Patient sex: F
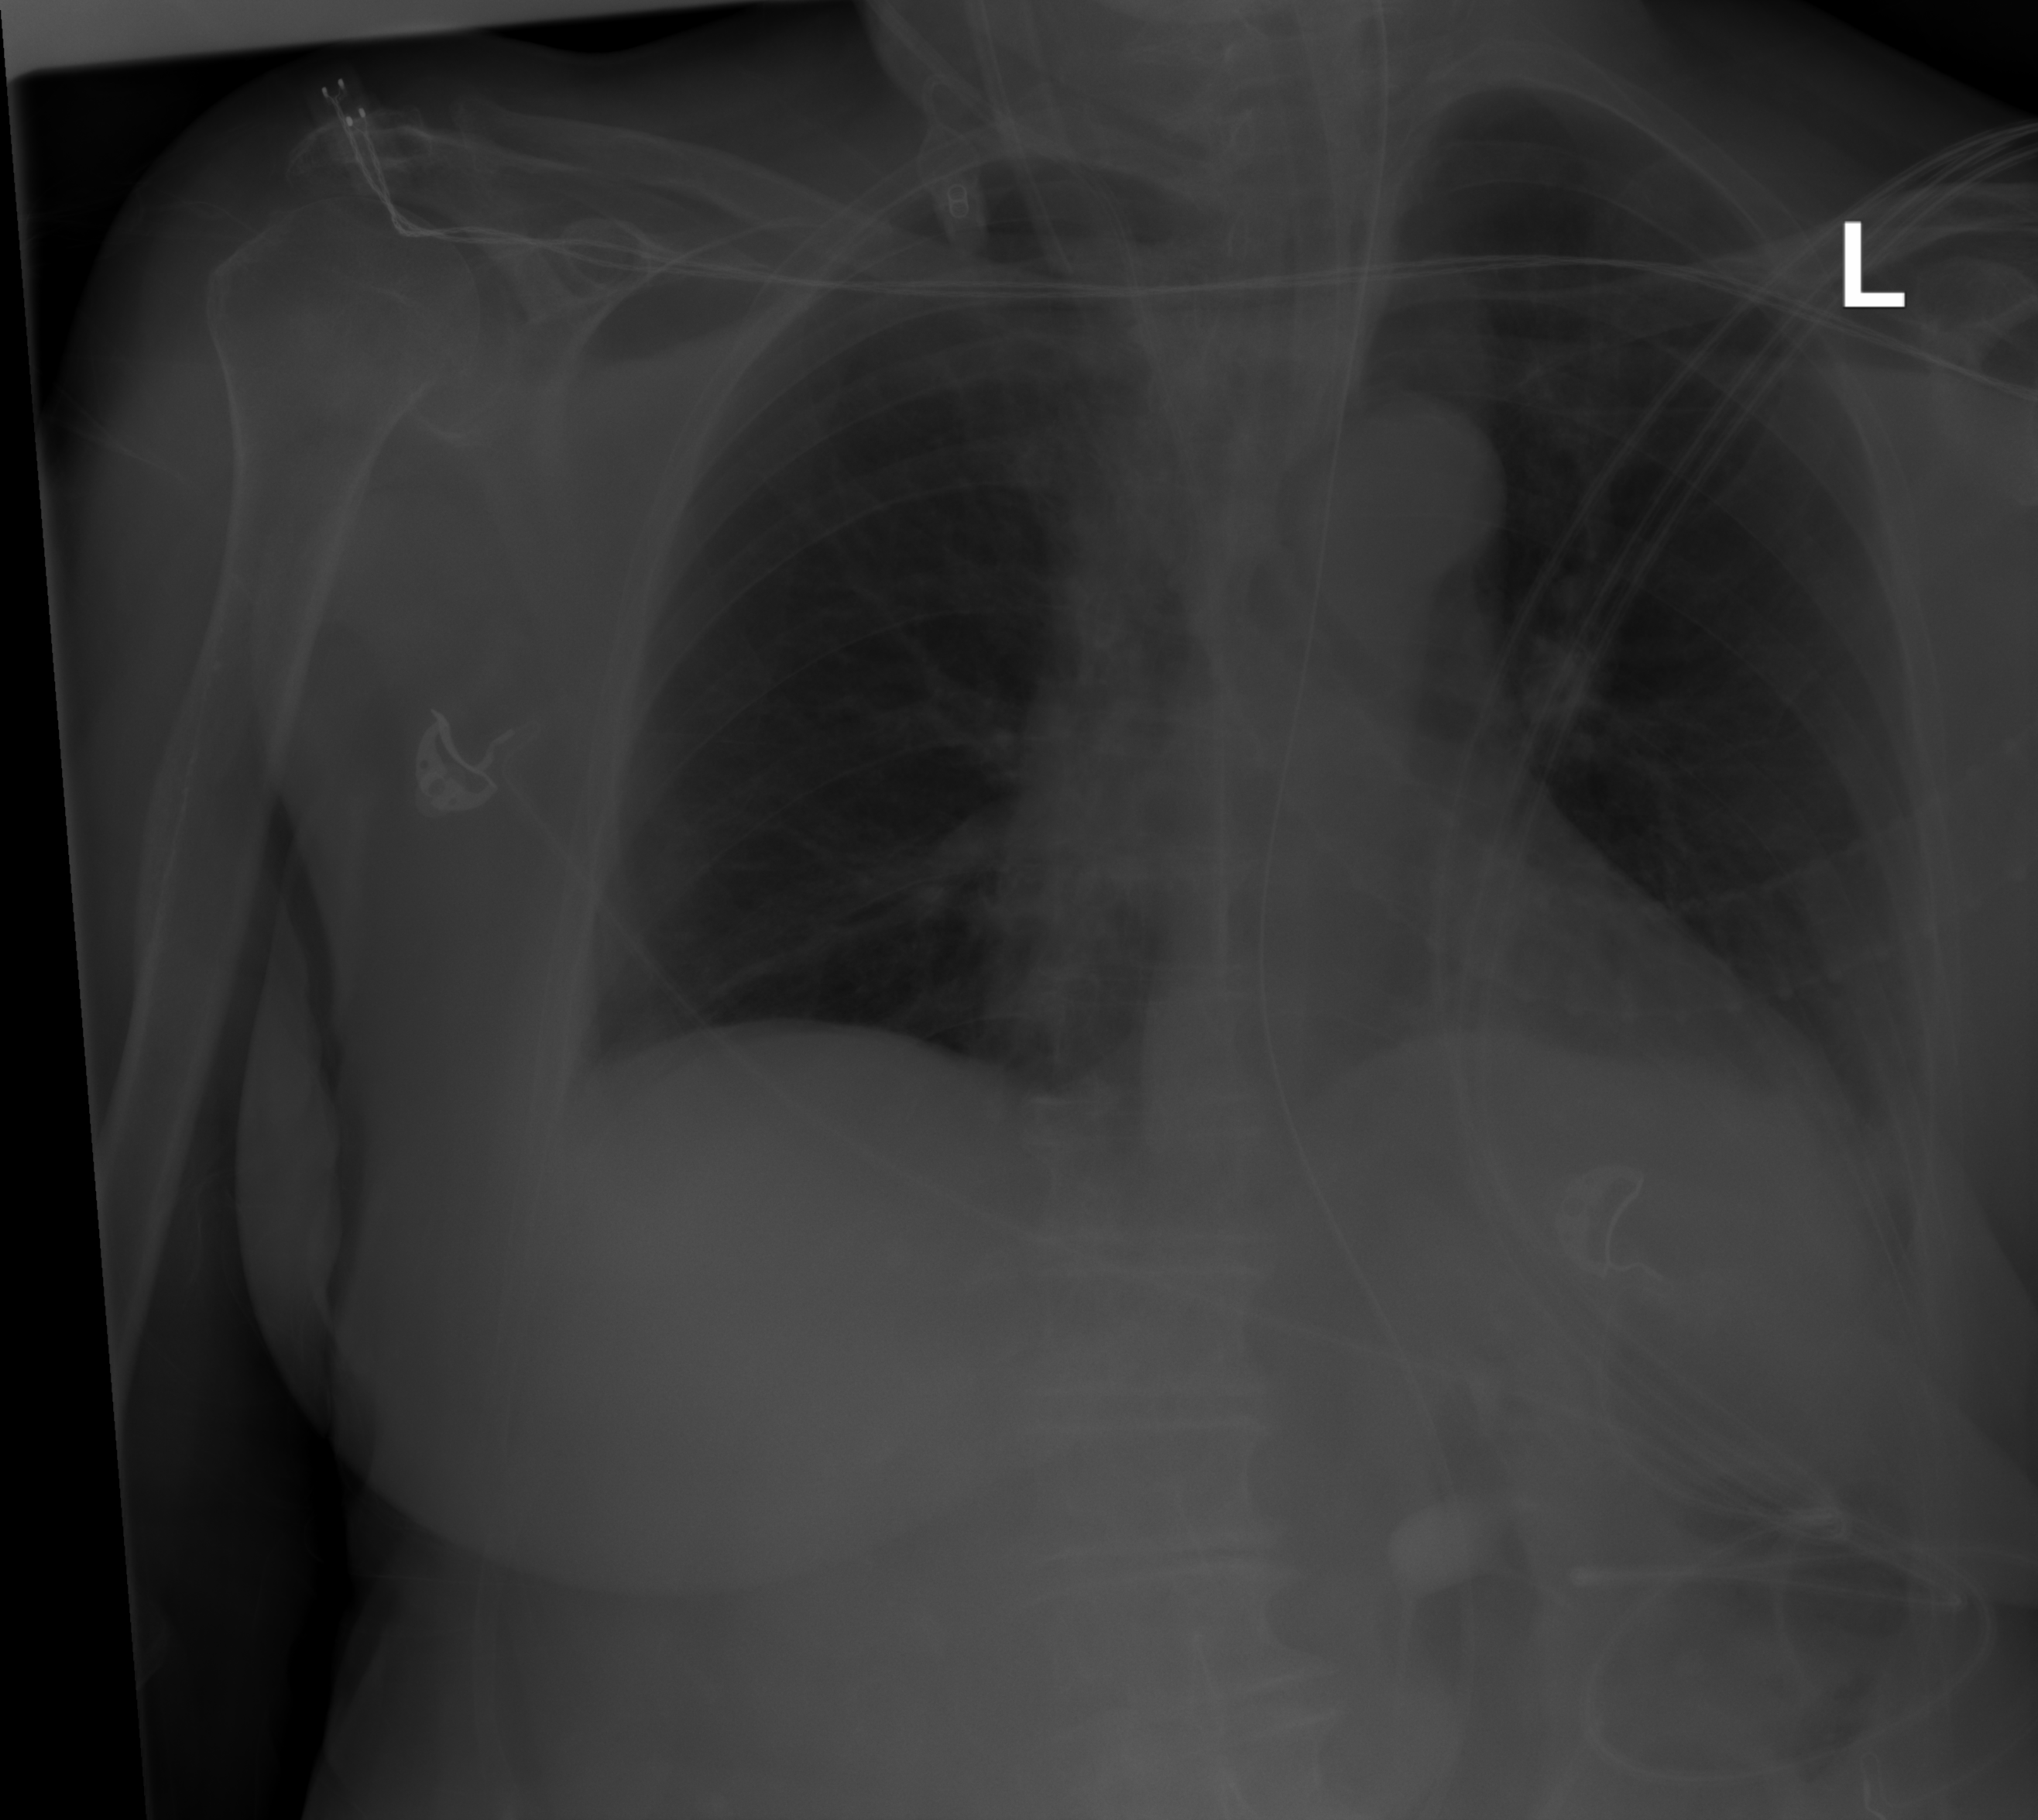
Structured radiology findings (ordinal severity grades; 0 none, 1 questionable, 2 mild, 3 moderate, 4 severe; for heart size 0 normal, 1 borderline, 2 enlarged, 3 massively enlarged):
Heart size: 0
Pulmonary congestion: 0
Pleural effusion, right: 0
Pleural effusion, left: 2
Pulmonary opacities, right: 0
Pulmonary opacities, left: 0
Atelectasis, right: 0
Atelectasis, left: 0